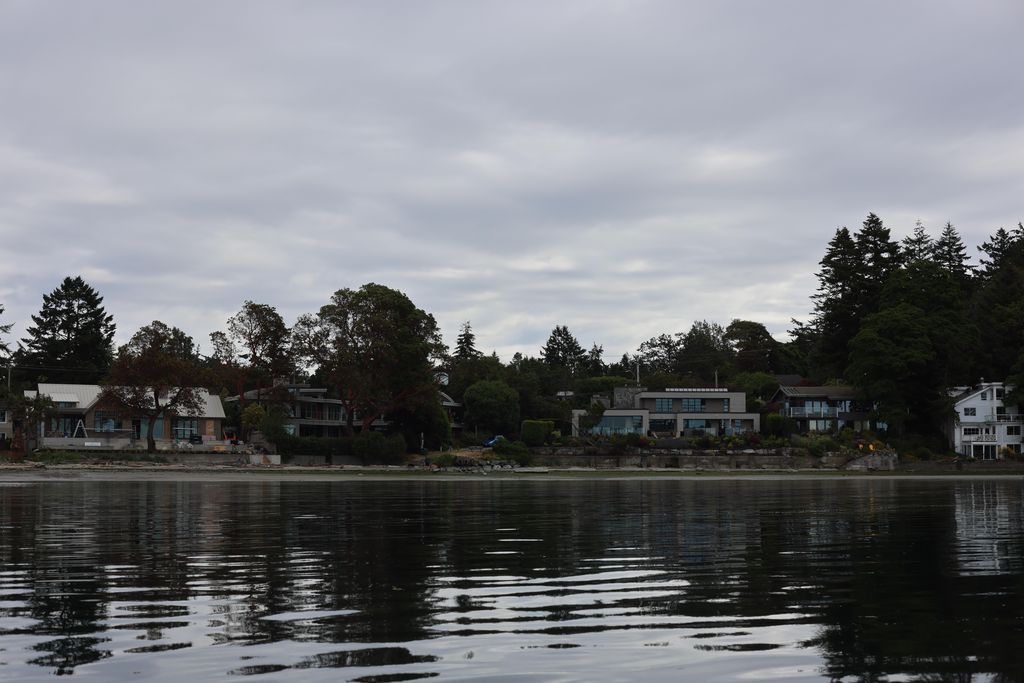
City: victoria